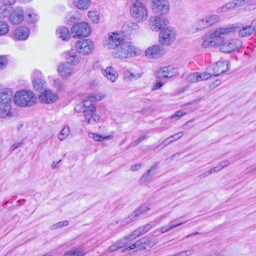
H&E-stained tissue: Ovarian